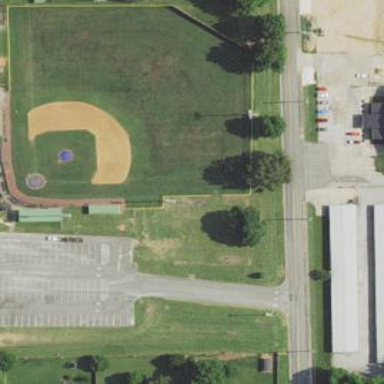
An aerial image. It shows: Baseball pitch for leisure land activities.